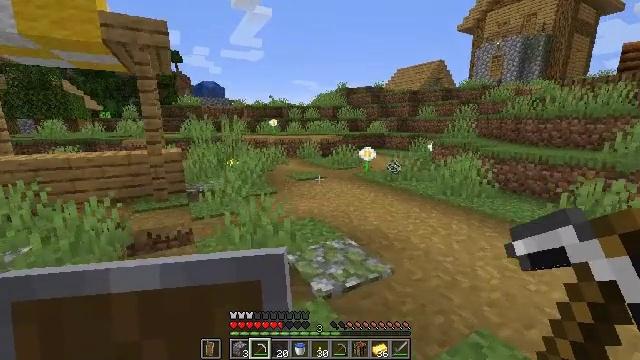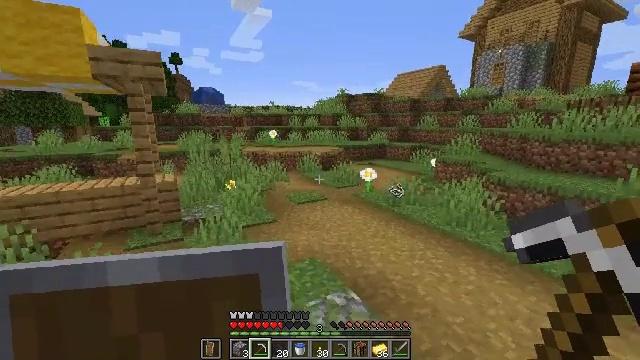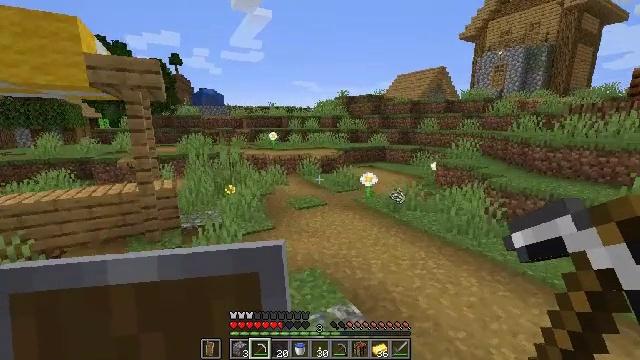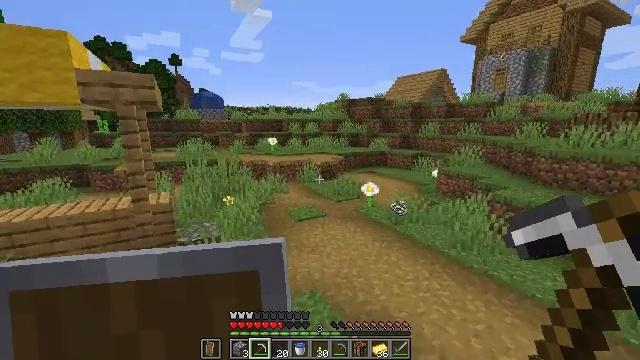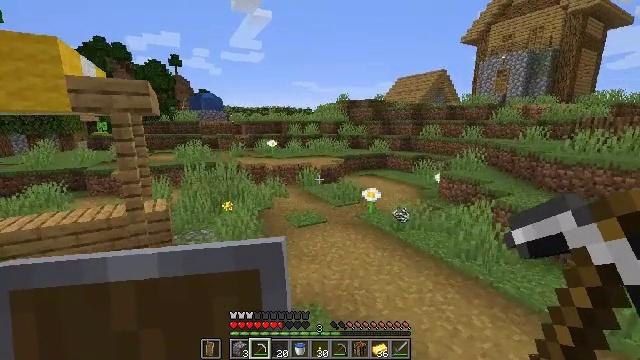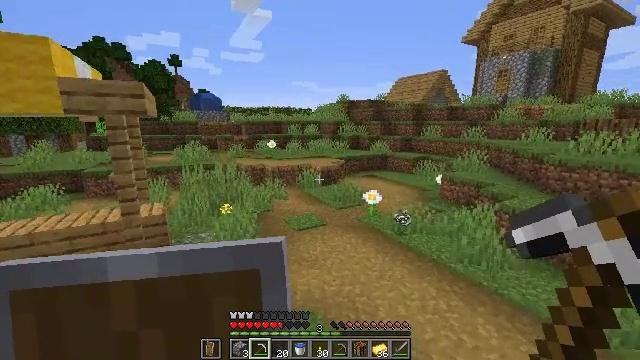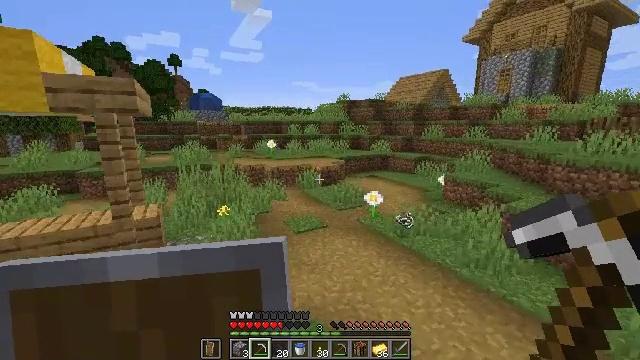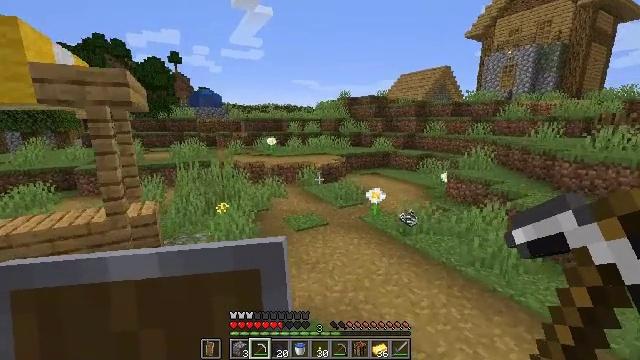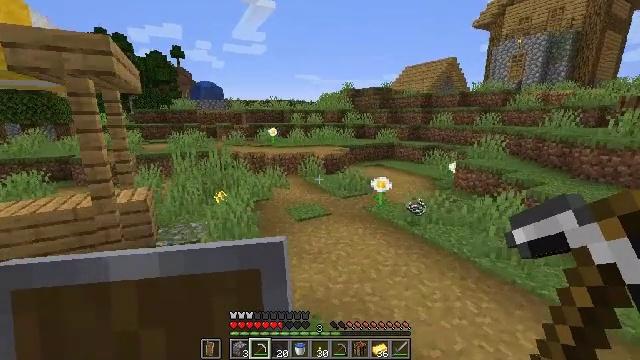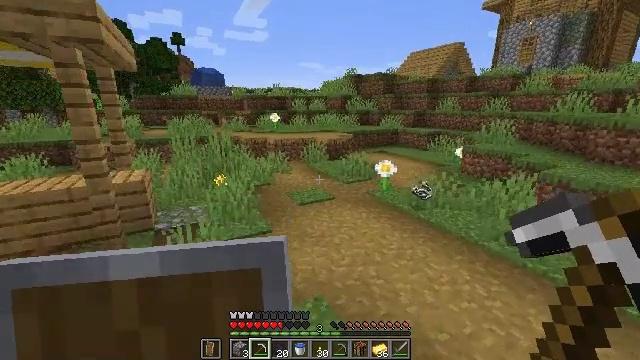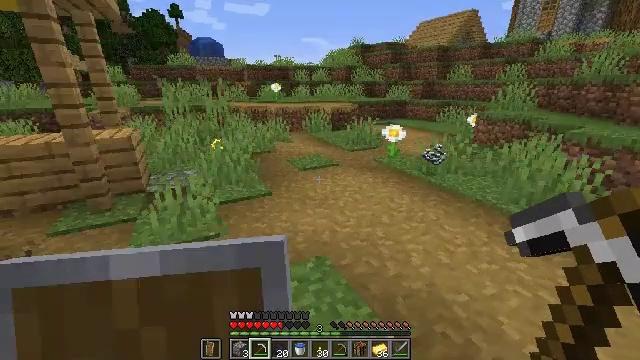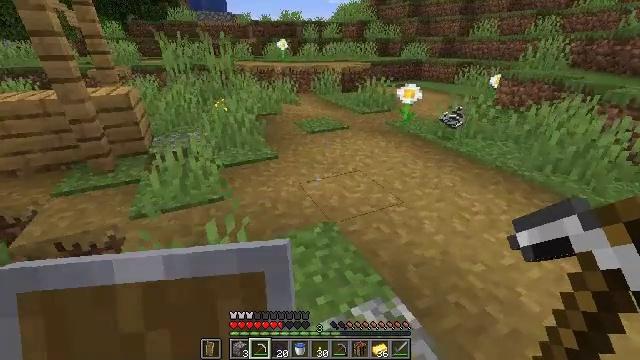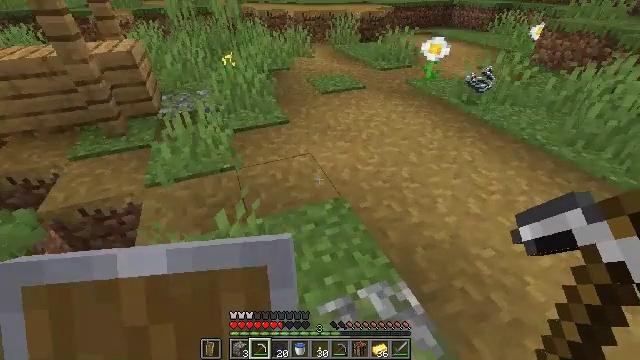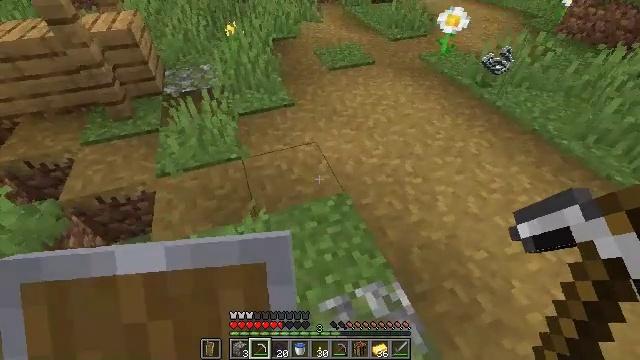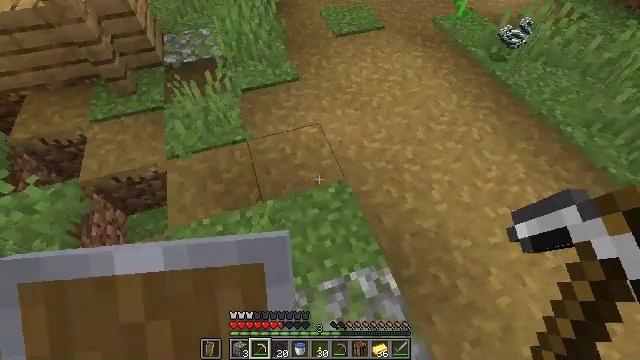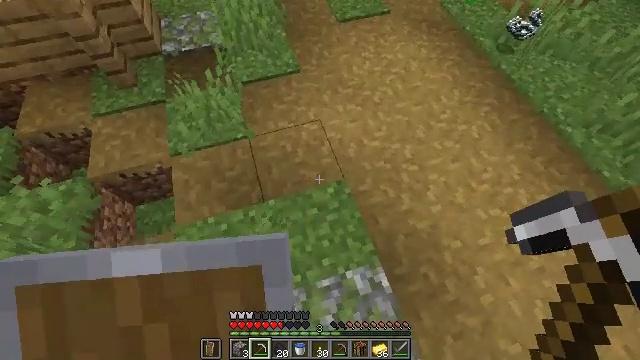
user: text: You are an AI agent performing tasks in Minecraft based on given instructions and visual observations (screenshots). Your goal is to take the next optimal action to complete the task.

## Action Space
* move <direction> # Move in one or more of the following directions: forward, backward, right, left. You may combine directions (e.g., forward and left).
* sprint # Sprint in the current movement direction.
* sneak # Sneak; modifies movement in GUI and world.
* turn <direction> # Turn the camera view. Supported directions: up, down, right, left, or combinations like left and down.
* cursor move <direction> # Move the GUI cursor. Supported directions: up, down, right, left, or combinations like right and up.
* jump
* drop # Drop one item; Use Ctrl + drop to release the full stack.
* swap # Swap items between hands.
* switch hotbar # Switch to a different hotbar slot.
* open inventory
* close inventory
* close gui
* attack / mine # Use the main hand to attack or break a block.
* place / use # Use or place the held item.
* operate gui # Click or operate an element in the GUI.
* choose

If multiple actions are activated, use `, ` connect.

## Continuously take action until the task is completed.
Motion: motion action
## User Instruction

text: Use gold ingots and craft golden leggings.
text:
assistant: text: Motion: move forward, jump
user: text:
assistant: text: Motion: move forward, jump
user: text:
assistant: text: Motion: move forward, jump
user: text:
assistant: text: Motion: move forward, jump
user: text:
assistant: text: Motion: move forward, jump
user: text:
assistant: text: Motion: move forward, jump
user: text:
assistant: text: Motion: move forward, jump
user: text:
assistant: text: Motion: move forward, jump
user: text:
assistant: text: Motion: move forward, turn down, jump
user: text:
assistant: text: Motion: move forward, turn down, jump
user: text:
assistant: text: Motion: move forward, turn left and down, jump
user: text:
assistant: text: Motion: move forward, turn left and down, jump
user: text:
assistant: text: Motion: move forward, turn left and down, jump
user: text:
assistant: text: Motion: move forward, turn left and down, jump
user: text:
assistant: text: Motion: move forward, turn down, jump
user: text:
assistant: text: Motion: move forward, jump
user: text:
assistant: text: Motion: move forward, jump
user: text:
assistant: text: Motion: move forward, turn right and up, jump
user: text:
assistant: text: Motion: move forward, turn right and up, jump
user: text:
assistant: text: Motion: move forward, turn right and up, jump
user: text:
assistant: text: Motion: move forward, turn right and up, jump
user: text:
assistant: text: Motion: move forward, jump
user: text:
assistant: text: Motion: move forward, jump
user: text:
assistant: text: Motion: move forward, jump
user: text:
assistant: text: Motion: move forward, jump
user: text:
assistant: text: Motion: move forward, turn right, jump
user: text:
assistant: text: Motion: move forward, turn right, jump
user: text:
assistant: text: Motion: move forward, turn right, jump
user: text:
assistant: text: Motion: move forward, jump
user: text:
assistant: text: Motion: move forward, jump